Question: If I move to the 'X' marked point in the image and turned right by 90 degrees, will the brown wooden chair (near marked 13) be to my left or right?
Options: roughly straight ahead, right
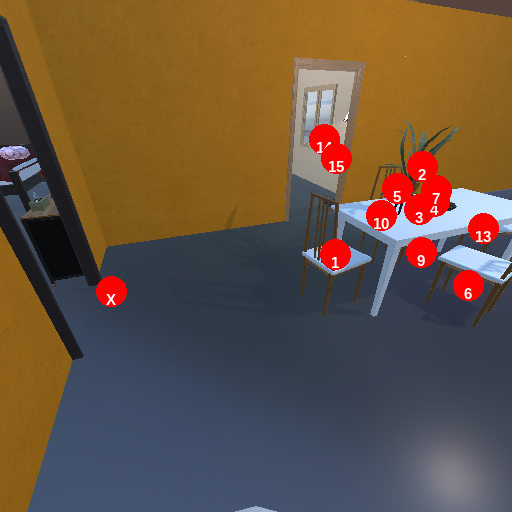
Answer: roughly straight ahead